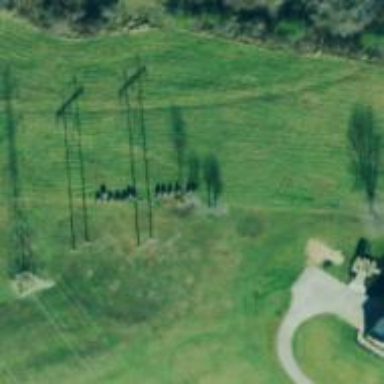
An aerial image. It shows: H-frame designed tower for power lines.